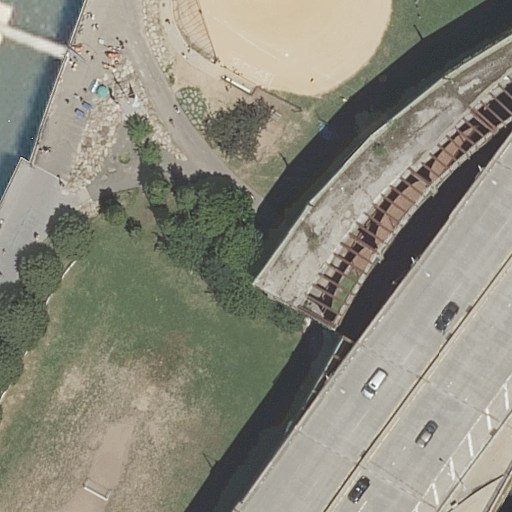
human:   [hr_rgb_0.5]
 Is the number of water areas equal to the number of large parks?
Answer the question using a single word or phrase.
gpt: no

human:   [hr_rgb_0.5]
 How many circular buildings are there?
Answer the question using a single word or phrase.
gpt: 0

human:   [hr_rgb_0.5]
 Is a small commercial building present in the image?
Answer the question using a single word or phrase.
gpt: no

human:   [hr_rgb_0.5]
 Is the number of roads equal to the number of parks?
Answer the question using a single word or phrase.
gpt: no

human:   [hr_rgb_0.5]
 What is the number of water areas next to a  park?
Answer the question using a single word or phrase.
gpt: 1

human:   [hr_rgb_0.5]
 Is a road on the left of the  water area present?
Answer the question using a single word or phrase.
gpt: no

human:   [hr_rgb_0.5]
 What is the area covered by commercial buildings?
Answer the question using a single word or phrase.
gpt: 0m2

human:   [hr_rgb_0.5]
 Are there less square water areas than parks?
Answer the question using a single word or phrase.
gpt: yes

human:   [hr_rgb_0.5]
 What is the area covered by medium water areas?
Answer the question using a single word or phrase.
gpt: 364m2

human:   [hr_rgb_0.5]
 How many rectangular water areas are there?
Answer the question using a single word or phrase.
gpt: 1

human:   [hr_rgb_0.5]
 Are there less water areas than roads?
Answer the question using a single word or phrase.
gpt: yes

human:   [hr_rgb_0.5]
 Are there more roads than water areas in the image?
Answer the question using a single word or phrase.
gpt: yes

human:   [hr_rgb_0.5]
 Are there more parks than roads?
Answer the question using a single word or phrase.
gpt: no

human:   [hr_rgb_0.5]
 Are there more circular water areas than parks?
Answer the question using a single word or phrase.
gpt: no

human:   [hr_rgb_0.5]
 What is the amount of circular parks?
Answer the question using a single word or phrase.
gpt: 0

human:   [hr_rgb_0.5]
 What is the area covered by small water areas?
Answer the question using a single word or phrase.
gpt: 0m2

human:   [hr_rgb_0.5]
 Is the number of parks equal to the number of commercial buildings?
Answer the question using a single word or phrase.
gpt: no

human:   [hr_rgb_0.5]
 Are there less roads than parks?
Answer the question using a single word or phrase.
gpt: no

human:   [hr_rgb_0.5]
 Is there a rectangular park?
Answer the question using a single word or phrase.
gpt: yes

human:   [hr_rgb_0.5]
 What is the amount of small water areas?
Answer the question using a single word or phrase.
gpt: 0

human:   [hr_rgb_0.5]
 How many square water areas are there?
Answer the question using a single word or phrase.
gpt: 0

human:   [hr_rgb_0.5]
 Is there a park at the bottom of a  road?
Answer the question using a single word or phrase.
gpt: yes

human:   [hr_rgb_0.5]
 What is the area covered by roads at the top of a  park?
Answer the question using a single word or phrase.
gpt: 0m2

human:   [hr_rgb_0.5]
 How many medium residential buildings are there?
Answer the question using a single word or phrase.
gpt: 0

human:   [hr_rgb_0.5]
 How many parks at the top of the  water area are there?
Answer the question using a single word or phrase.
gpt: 1

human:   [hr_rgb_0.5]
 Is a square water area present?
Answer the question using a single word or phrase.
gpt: no

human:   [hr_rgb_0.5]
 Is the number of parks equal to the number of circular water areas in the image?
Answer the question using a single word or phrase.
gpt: no

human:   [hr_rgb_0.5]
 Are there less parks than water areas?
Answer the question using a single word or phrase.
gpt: no

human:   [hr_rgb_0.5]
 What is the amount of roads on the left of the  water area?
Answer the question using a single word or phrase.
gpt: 0

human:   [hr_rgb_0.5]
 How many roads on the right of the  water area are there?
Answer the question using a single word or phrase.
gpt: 4

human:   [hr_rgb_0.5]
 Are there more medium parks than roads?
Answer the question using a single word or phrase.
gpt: no

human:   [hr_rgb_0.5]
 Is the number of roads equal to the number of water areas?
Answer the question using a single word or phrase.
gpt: no

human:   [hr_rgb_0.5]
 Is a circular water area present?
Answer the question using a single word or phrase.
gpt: no

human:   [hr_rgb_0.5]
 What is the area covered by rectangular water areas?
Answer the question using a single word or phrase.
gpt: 364m2

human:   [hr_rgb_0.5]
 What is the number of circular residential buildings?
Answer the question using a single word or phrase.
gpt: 0

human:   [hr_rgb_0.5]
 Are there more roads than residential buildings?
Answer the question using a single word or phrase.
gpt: yes